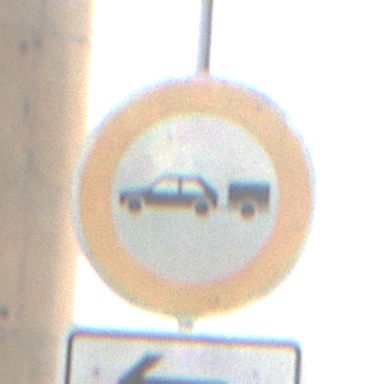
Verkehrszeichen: VerbotPersonenkraftwagenMitAnhaenger
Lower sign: RichtungsangabeDurchPfeile2
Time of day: Midday
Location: Roofed (Beach)
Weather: Overcast
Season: NotSpecified
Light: Natural